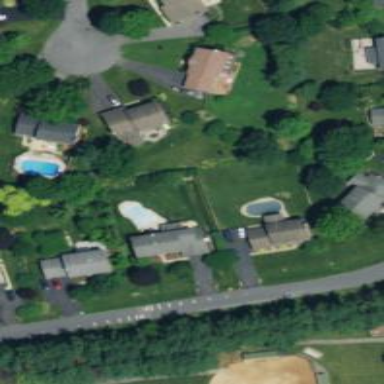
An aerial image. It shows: Swimming pool located in leisure land.